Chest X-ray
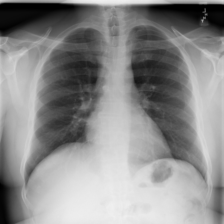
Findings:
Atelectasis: negative
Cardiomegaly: negative
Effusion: negative
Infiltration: negative
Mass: negative
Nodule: negative
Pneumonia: negative
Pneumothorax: negative
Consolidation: negative
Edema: negative
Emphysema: negative
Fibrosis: negative
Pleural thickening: negative
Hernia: negative